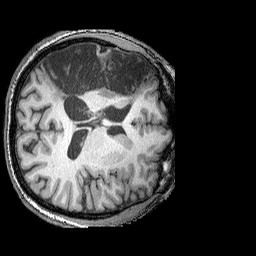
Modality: T1w
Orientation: axial
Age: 49
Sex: male
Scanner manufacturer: siemens
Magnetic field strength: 3 T
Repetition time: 2.25 s
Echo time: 0.00415 s